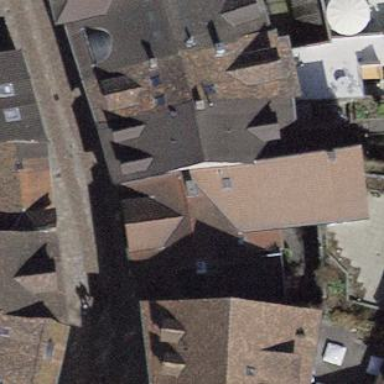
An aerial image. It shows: Residential building with tile roof.